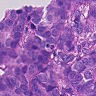
Metastatic tissue present: yes